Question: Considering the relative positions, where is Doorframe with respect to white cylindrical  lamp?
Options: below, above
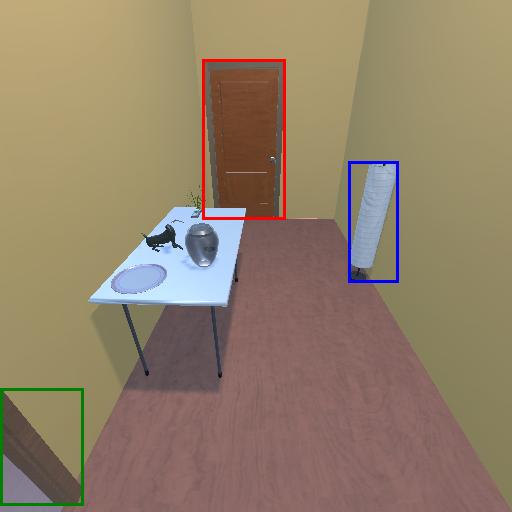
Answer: below